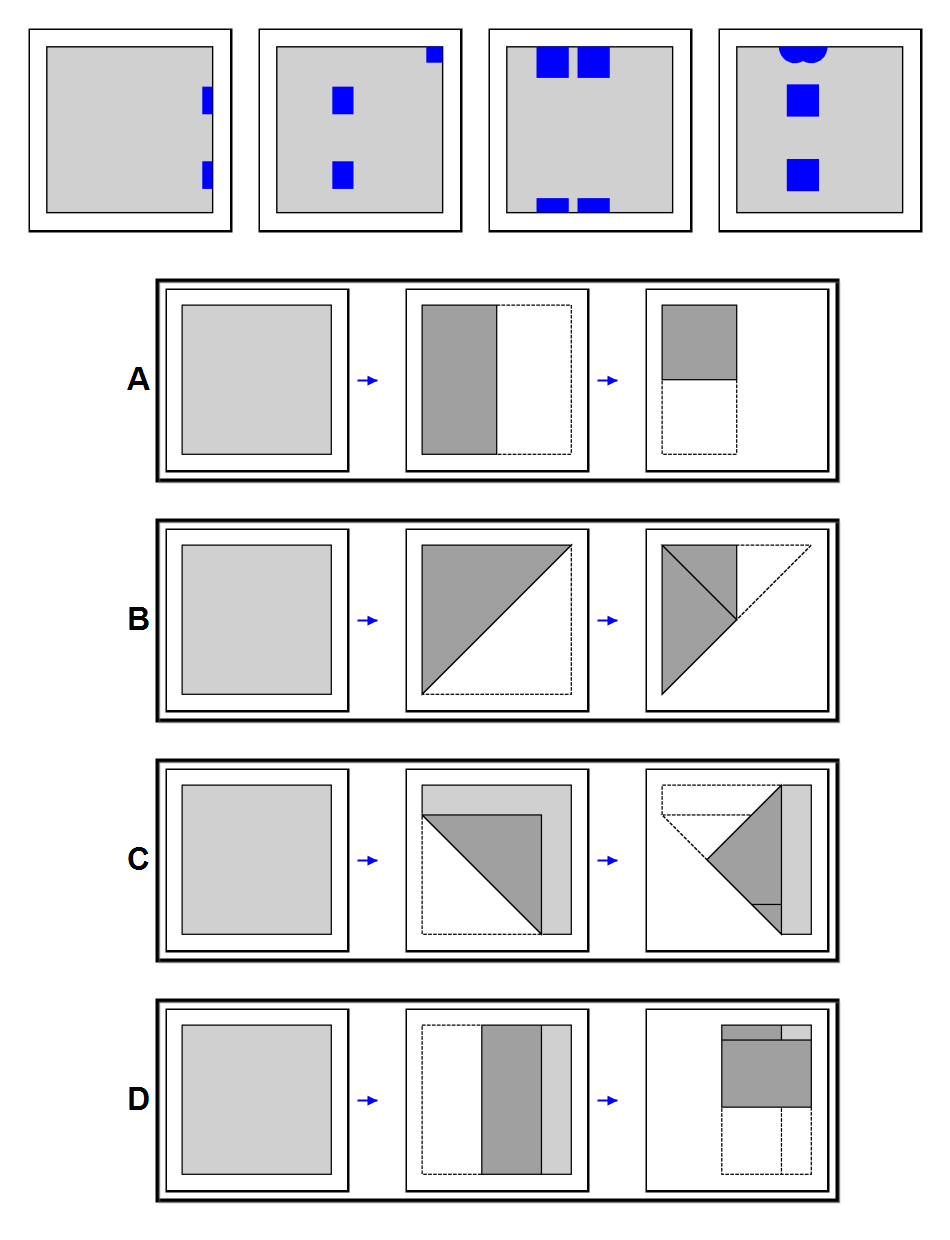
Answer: D